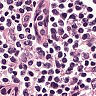
Metastatic tissue present: no